I will show an image sequence of human cooking. I have annotated the images with numbered circles. Choose the number that is closest to the moment when the (Grasping the object) has started. You are a five-time world champion in this game. Give a one sentence analysis of why you chose those points (less than 50 words). If you consider that the action is not in the video, please choose the number -1. Provide your answer at the end in a json file of this format: {"points": []}
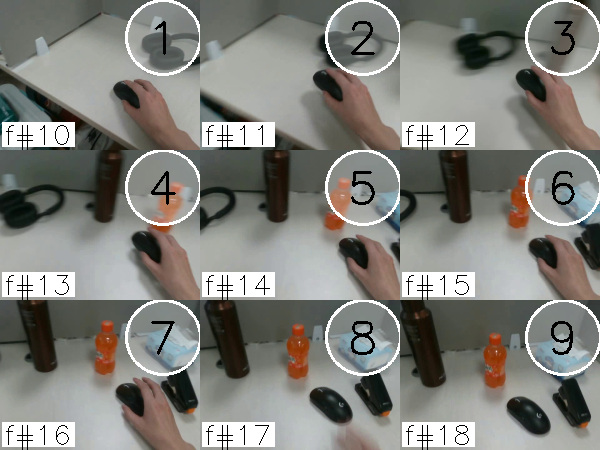
Frame 1 shows the clearest moment of hand-object contact.
{"points": [1]}